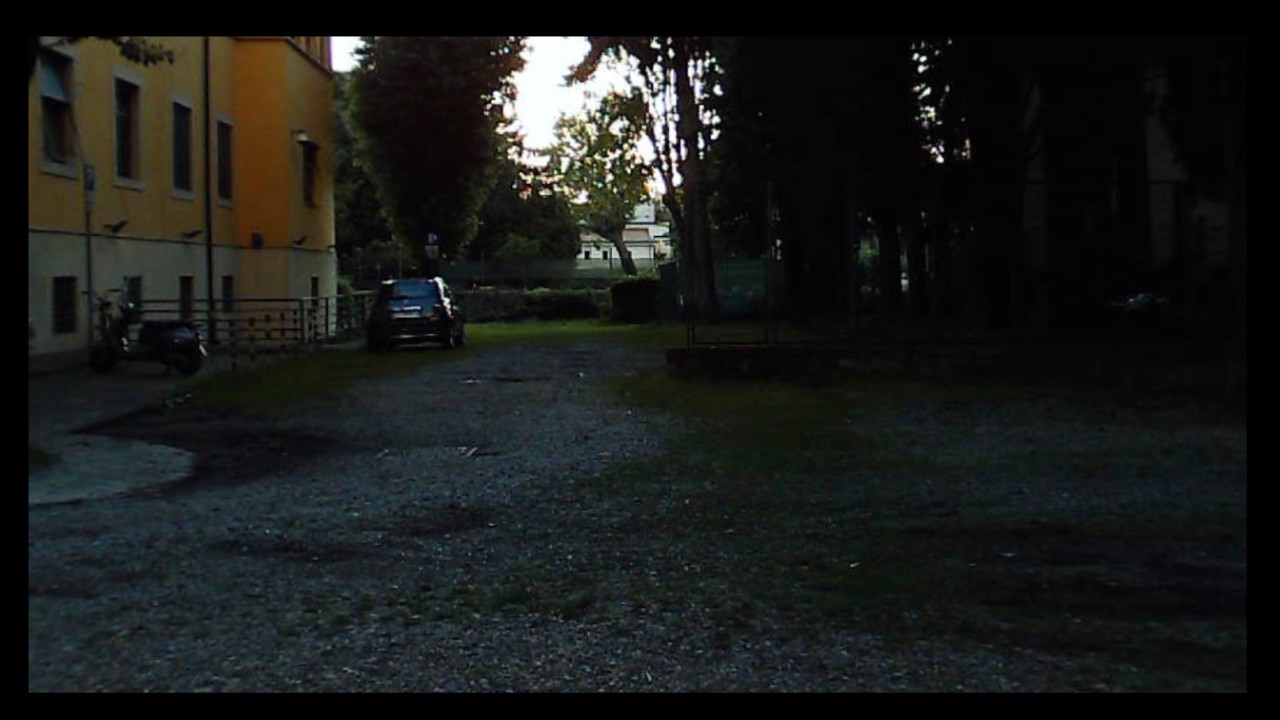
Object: DJI Mini 3